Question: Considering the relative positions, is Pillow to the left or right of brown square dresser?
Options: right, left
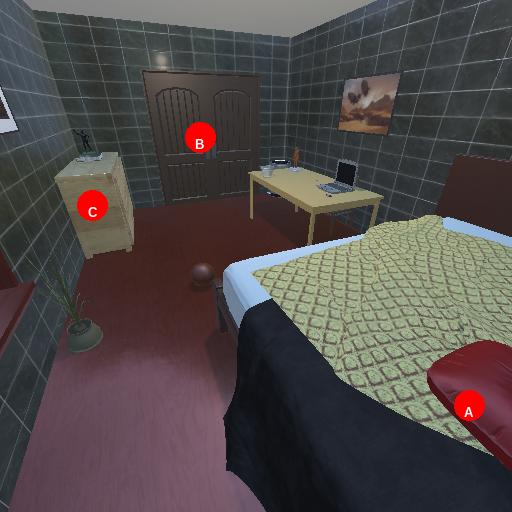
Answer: right